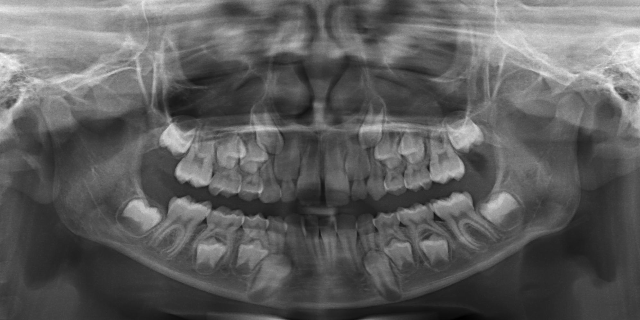
child